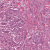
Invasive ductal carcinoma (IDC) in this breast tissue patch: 1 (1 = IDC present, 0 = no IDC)